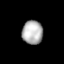
Tissue: lung
Cell type: Endothelial cells
Senescence score: 0.5697
Nuclear area (px): 478
Mean DAPI intensity: 178.718